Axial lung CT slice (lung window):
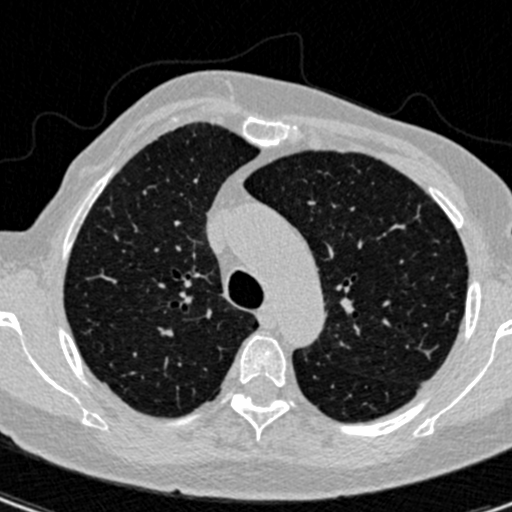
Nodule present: no